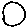
Label: circle